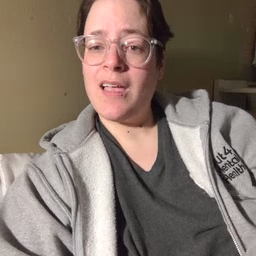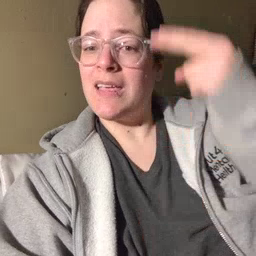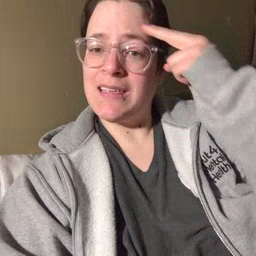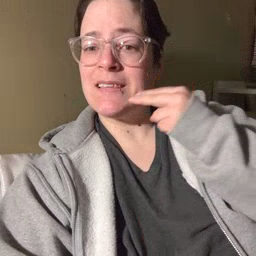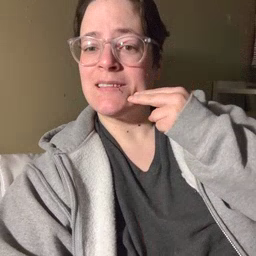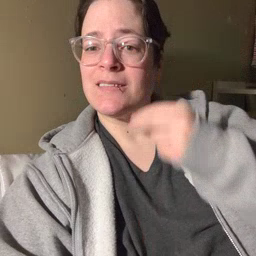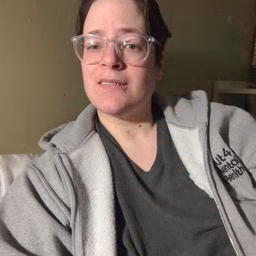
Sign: head